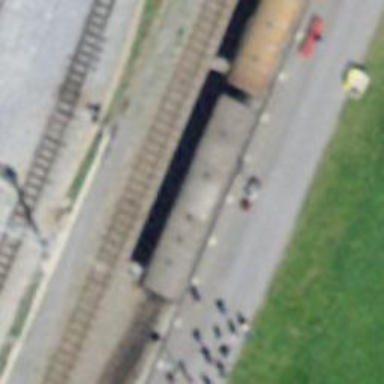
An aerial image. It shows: Railway stop with public transport stop position.